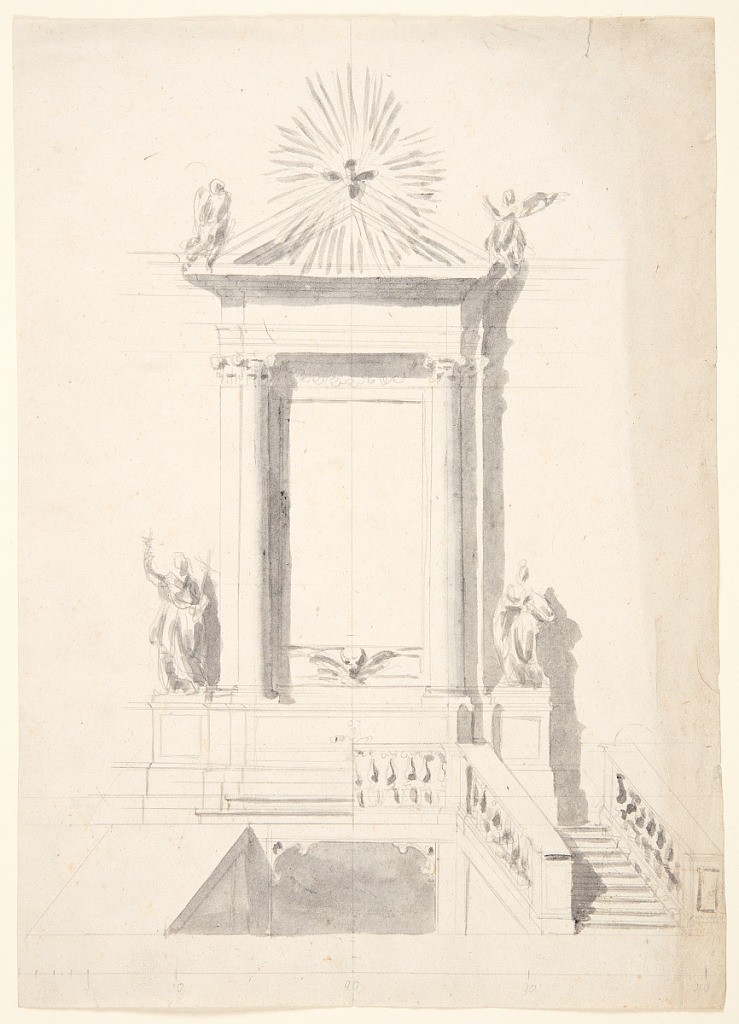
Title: An Altar Over a Crypt
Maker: Giuseppe Valadier, Italian, 1762–1839
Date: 1775
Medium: Graphite, gray wash Support: laid paper
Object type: Drawing
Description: An altar, raised over a crypt entrance, and reached by a flight of steps, at right (a similar flight has been omitted on left). The altar is in the form of an aedicula, with attached Corinthian columns and pilasters supporting a simple entablature with a triangular pediment. On pediment is dove at center of an aureole with rays; the base of the altar is flanked by two pedestals with sculpted figures, the one at left representing Faith. On the face of the altar a skull and palms.